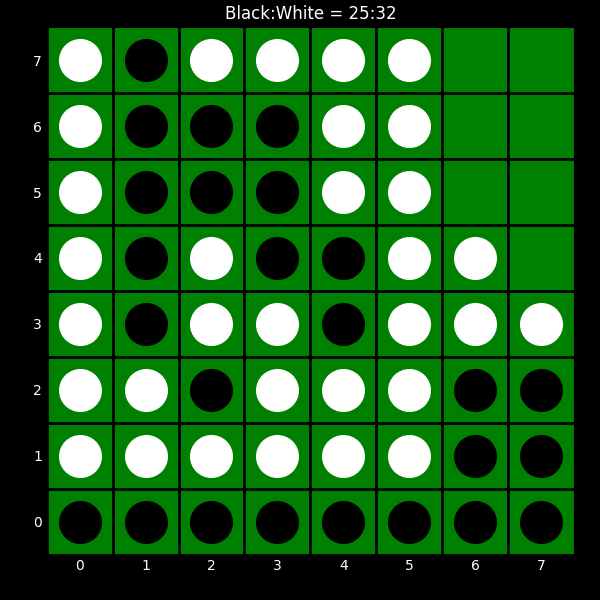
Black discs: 25
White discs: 32